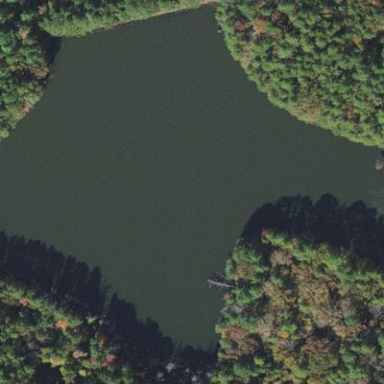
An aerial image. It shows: Serene pond surrounded by nature.